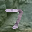
Label: 7